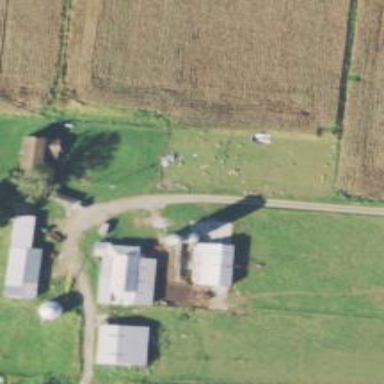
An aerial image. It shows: Silo.